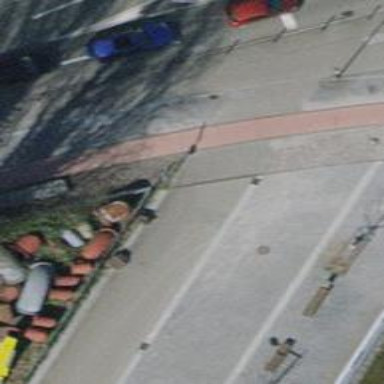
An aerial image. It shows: Bollard.